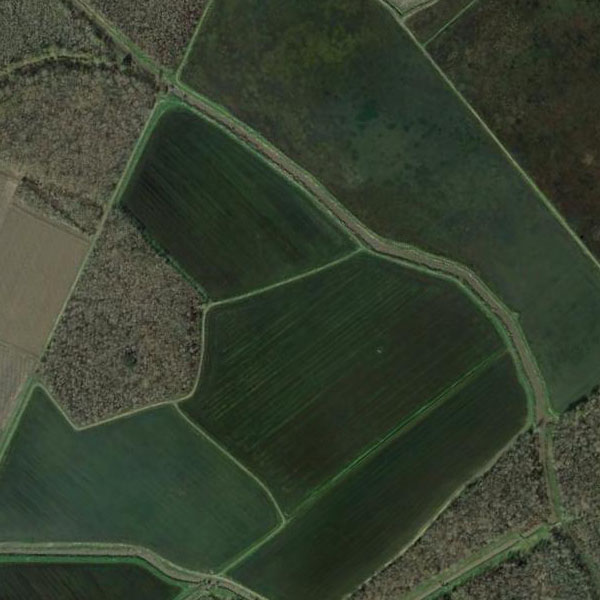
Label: Farmland